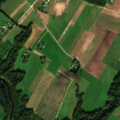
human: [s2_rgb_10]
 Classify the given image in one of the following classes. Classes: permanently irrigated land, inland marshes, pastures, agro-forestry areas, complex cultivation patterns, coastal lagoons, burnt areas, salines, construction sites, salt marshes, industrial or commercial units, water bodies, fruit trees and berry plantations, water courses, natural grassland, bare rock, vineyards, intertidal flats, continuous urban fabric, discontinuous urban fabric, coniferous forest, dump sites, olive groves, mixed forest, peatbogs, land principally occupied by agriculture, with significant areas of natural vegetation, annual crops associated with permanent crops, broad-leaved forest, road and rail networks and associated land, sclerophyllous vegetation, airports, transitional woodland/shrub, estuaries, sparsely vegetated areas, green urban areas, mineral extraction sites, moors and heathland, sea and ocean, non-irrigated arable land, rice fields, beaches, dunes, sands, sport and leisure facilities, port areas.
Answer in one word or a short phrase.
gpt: non-irrigated arable land, complex cultivation patterns, broad-leaved forest